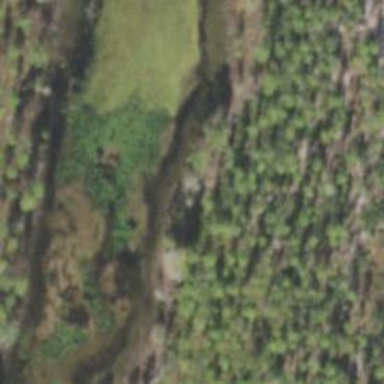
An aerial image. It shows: Beautiful wet meadow natural wetland.